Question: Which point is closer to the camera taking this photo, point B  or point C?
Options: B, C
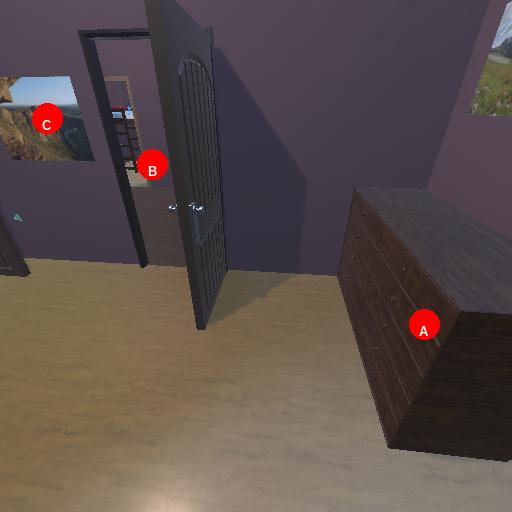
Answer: B